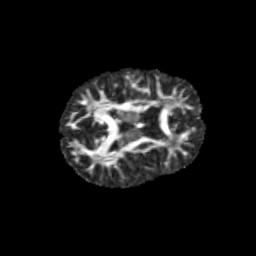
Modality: FA
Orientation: axial
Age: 9
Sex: male
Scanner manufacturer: siemens
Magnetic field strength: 3 T
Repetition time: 3.8 s
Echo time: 0.07 s